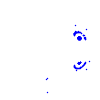
Particle: pion